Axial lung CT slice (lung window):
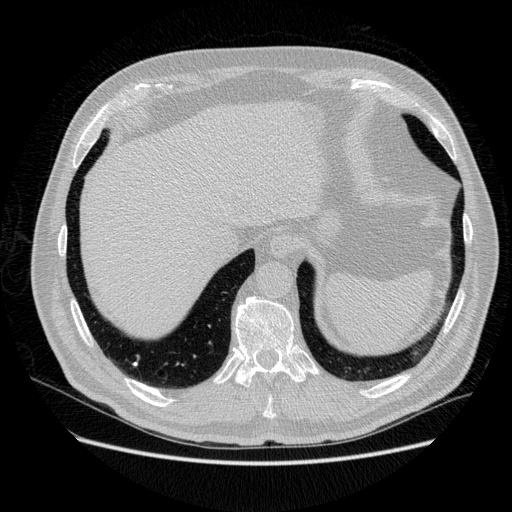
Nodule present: yes
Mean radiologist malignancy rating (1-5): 1